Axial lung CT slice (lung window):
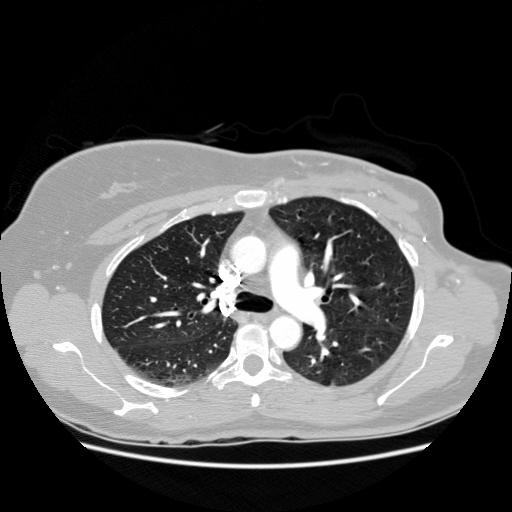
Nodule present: no